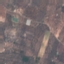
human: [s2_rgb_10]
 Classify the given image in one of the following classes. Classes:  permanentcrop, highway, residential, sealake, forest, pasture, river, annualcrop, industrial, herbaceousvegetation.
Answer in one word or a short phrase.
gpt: PermanentCrop